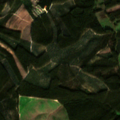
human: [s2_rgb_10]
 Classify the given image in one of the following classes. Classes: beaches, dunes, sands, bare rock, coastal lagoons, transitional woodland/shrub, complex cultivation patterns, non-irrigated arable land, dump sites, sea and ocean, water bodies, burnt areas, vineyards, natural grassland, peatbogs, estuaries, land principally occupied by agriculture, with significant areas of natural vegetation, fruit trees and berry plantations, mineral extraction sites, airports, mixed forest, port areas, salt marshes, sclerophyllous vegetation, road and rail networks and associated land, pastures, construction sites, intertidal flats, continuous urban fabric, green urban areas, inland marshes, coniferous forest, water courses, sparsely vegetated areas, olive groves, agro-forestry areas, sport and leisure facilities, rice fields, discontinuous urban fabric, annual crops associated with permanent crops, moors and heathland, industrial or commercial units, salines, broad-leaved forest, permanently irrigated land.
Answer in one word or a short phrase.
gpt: permanently irrigated land, complex cultivation patterns, broad-leaved forest, mixed forest, transitional woodland/shrub